Interaction volume radius: 5 \u00c5
Interaction volume height: 10 \u00c5
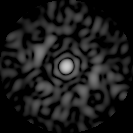
Disorder parameter: 0.8104